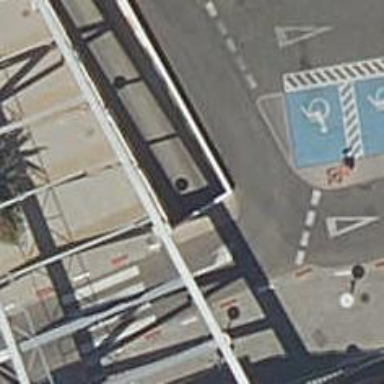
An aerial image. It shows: Parking entrance.